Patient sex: M
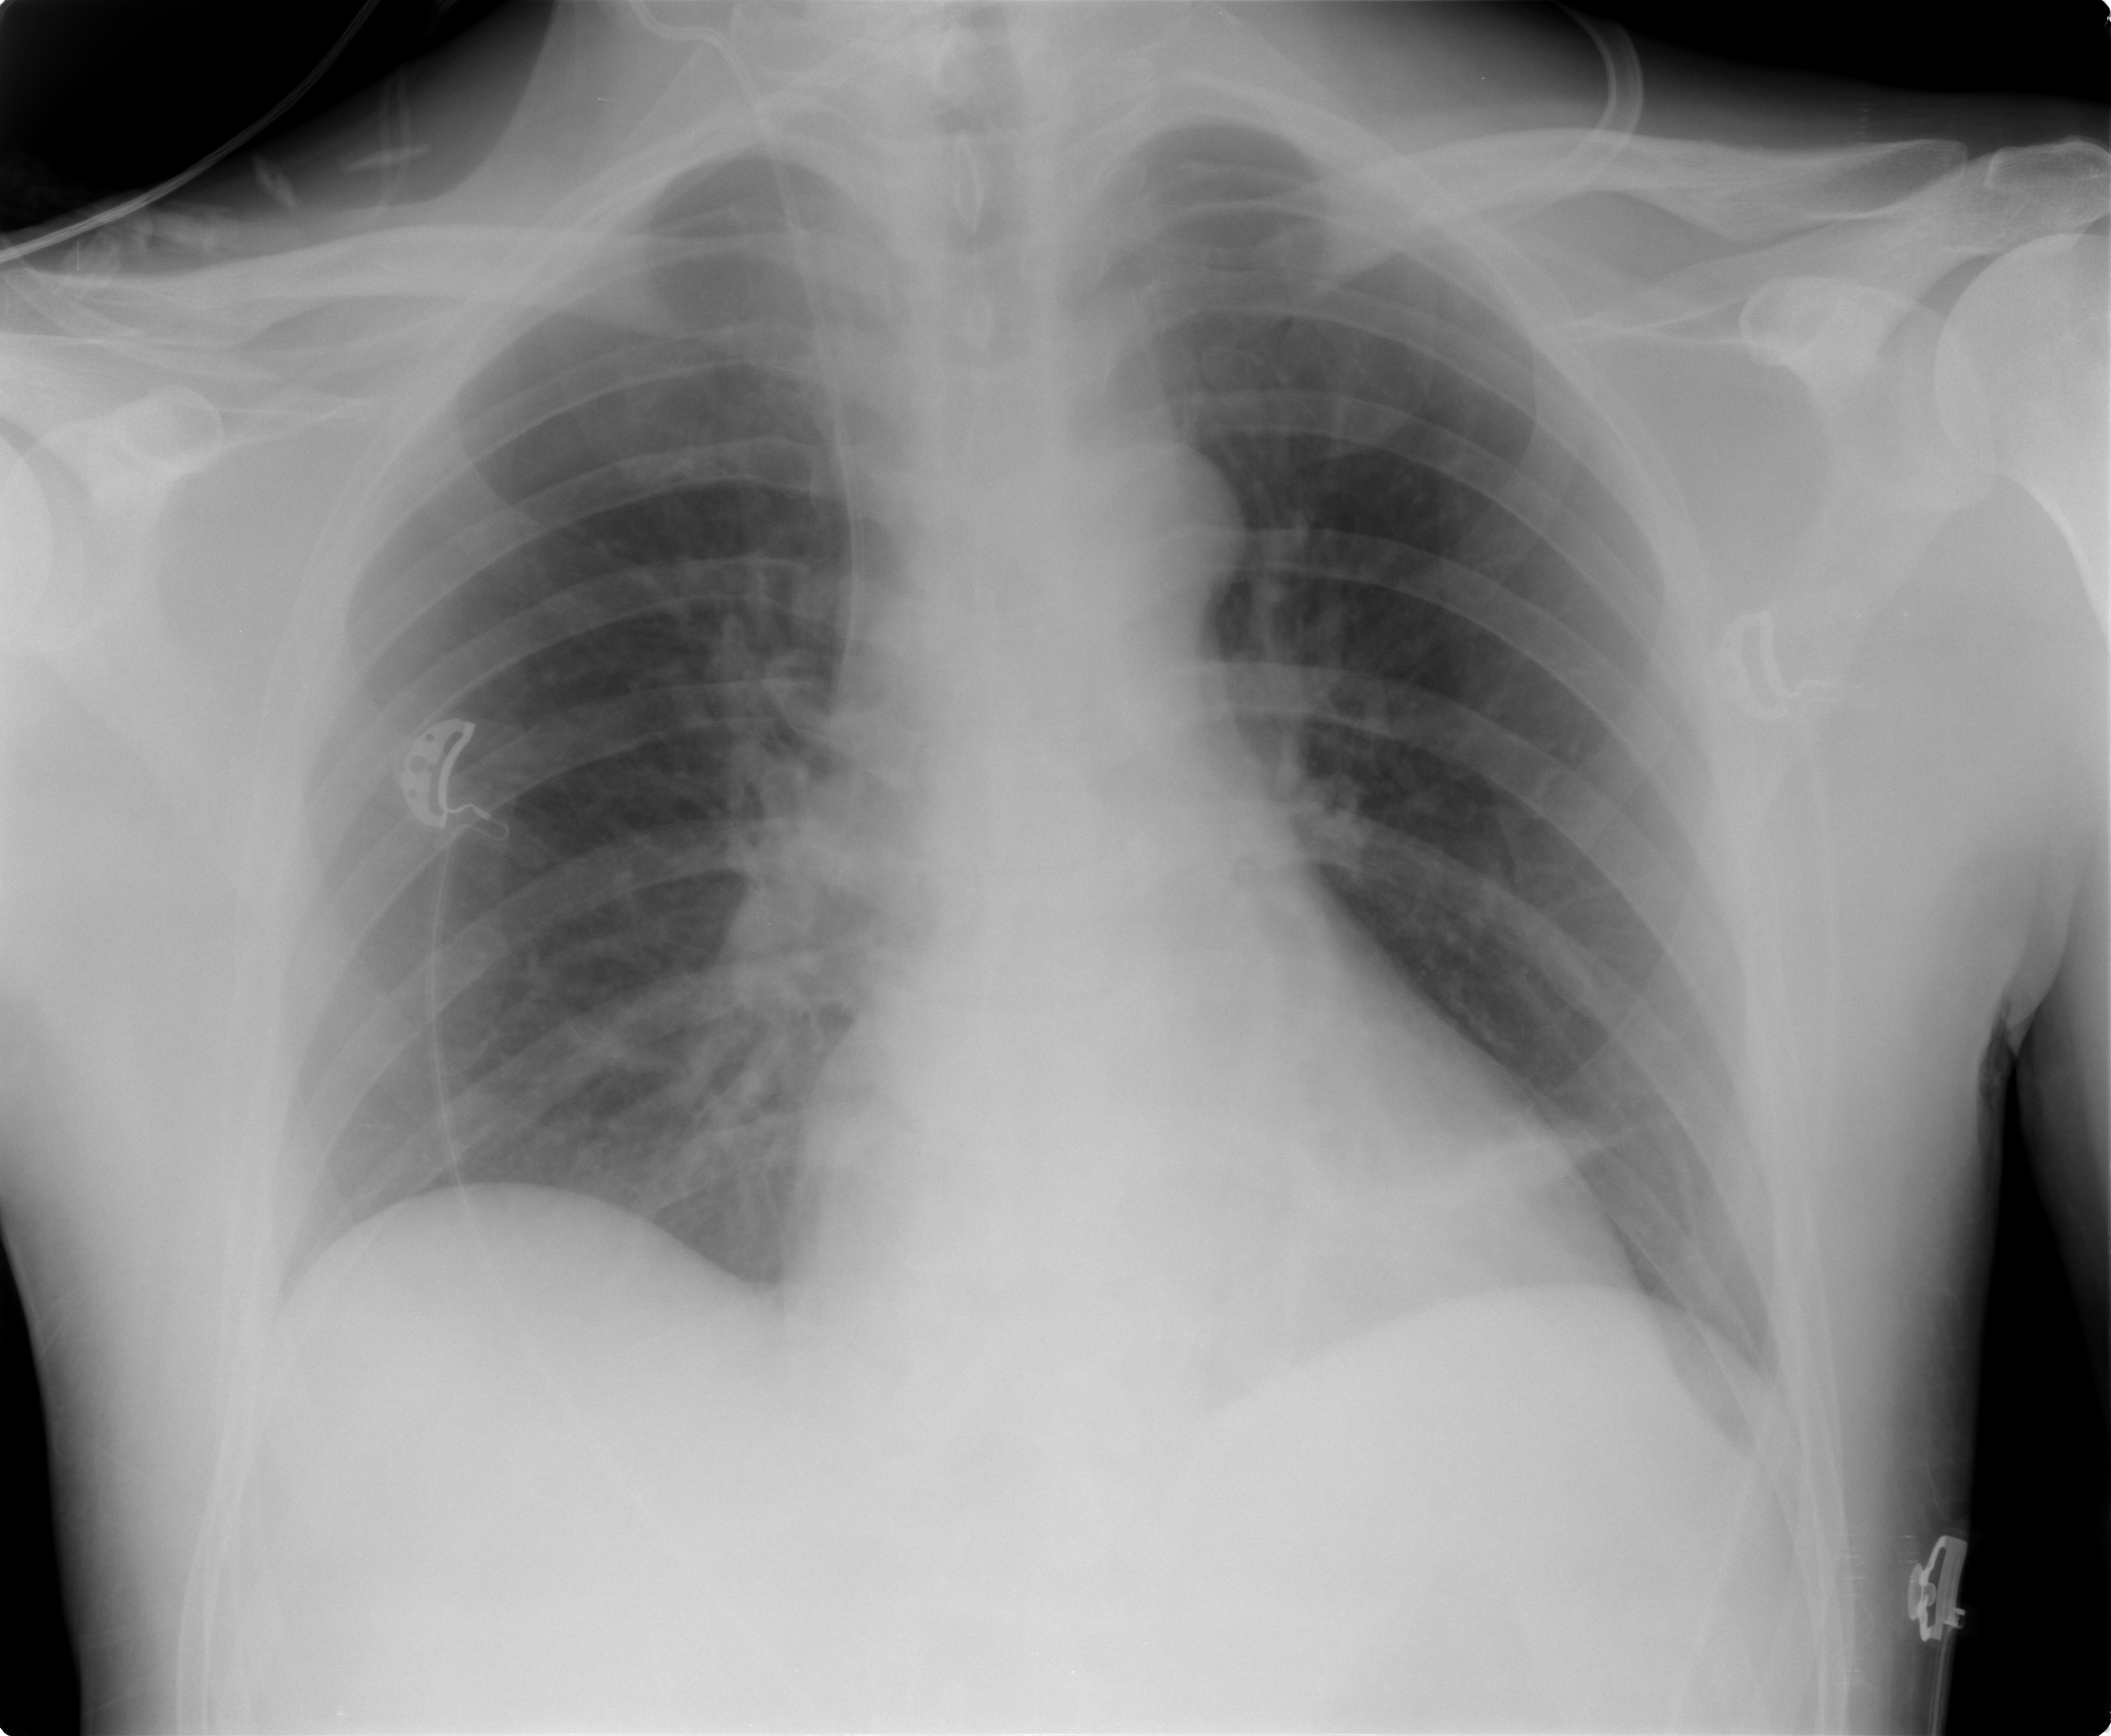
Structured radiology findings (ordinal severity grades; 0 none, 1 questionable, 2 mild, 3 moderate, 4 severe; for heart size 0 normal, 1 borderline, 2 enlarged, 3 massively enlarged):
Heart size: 1
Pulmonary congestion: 0
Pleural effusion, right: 0
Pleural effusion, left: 0
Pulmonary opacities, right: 0
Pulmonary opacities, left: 0
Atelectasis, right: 0
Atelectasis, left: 2